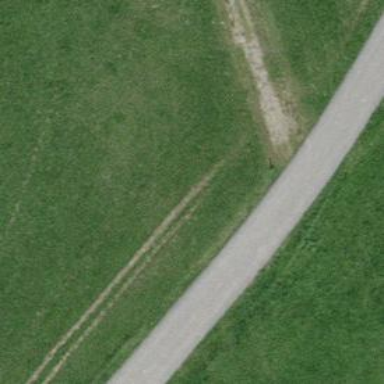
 primarily used for agricultural purposes."